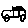
Label: car